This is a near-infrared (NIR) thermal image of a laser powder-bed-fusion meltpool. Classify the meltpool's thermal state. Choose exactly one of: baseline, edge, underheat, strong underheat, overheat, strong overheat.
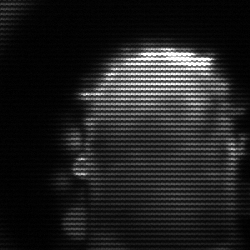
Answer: baseline